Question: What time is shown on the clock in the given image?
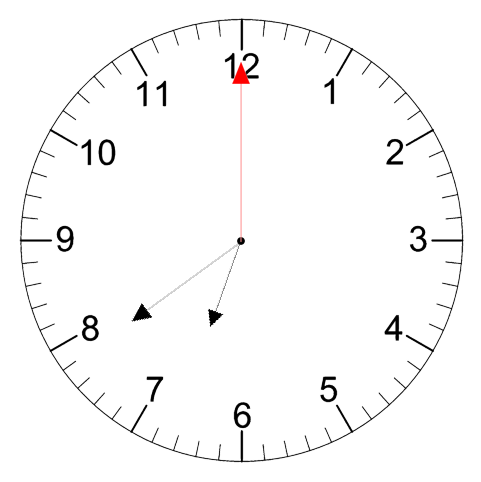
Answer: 06:39:00